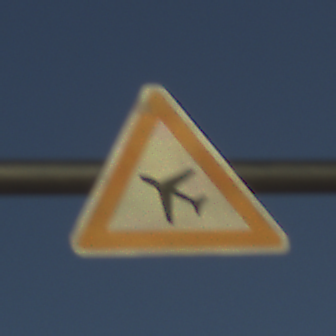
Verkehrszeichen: FlugbetriebRechts
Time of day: SunriseSunset
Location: Outdoor (Nature)
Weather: Clear
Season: NotSpecified
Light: Natural